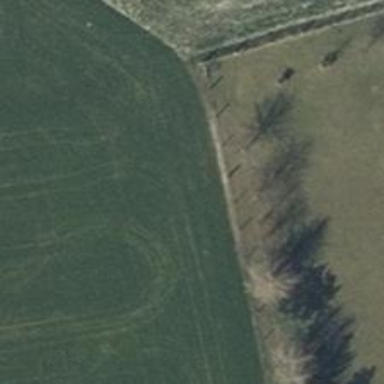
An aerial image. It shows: Row of deciduous broadleaved trees.